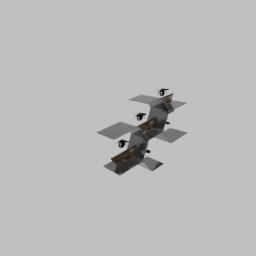
Label: furniture